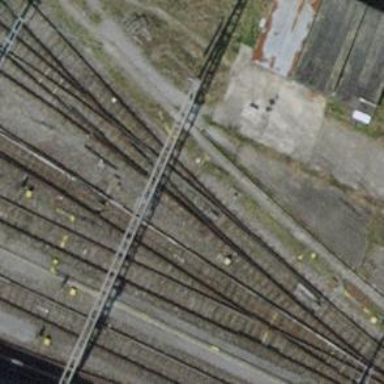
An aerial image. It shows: Disused railway yard.